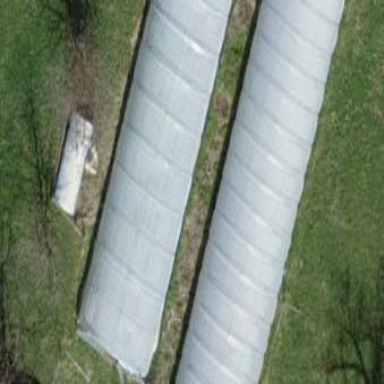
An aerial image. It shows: Greenhouse.